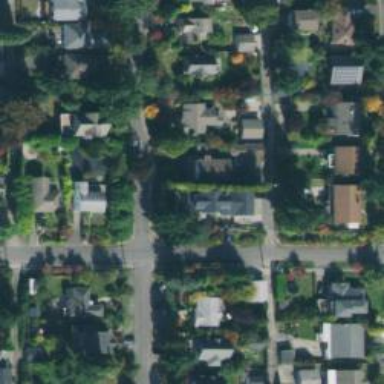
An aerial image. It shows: Residential road with sidewalk on the left side.